Question: Hi I want to print shapes like this with *.
The height of this shape is 6 and if entering another even integer as height, it will produce a shape with that height.

So far I am doing this, but this failed.....
Would anyone tell me where I am doing wrong? Thank you!
'''
#include <stdio.h>
#include <stdlib.h>
int main ()
{
int height;
int i, j;
printf("Please input height with an even integer ");
scanf("%d", &height);
for (i=height/2; i>=1; i--)
{
for (j=1; j<=height; j++)
{
if (i==height/2)
printf("*");
else if (j=i || j==(height-(i-1)))
printf("*");
else
printf(" ");
}
printf("
");
}
system("PAUSE");
return 0;
}
'''
---
Thanks everyone!
Actually I tried another method earlier and it worked out.
I printed out the top line and the bottom line first and put asterisks and space to where it should be.
Here is my solution.
'''
void printStar(int x);
int main(int argc, char *argv[])
{
int height, value = 2 , value2;
printf("Please input height with an even integer ");
scanf("%d", &height);
value2 = height-1;
for (int i=1; i<=height; i++)
{
if(i==1){
printStar(height);
}else if(i == height){
printStar(height);
}else{
for(int y = 1 ; y<=height ; y++){
if(value == y || value2 == y){
printf("*");
}else{
printf(" ");
}
}
value++;
value2--;
}
printf("
");
}
system("PAUSE");
return 0;
}
void printStar(int x){
for(int i = 0 ; i<x ;i++){
printf("*");
}
}
'''
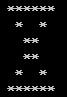
Answer: The program is deviced so you think logically about the problem. Divide the problem into different parts, upper part and lower part (the divide and conquer technique), solve the problem. It is not constructive to ask others to solve your problem. Here is the solution to your problem at the moment, but remember why your homework was to solve this in the first place.
'''
#include <stdio.h>
#include <stdlib.h>
int main(int argc, char *argv[])
{
int height = 1;
int i, j;
while((height % 2 != 0) && height > 0){
printf("Enter Height: ");
scanf("%d",&height);
}
/*first half*/
for(i = 0; i < height; i++) putchar('*');printf("
");
for(i = 1; i < height/2; i++){
for(j = 0; j < height; j++) {
if(j == i || j == (height-i-1))putchar('*'); else putchar(' ');
} printf("
");
}
/*second half*/
for(i = height/2 -1; i > 0; i--){
for(j = 0; j < height; j++){
if(j == i || j == (height - i - 1))putchar('*'); else putchar(' ');
} printf("
");
}
for(i = 0; i < height; i++) putchar('*');
return 0;
}
'''